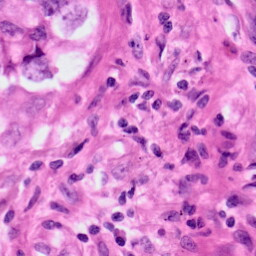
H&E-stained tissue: Lung